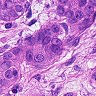
Metastatic tissue present: yes